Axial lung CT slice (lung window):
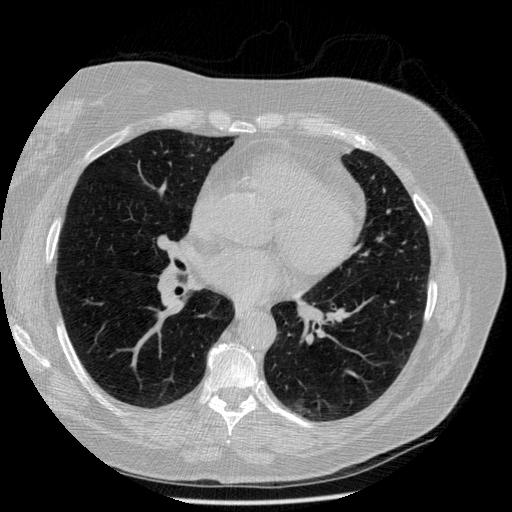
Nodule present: no